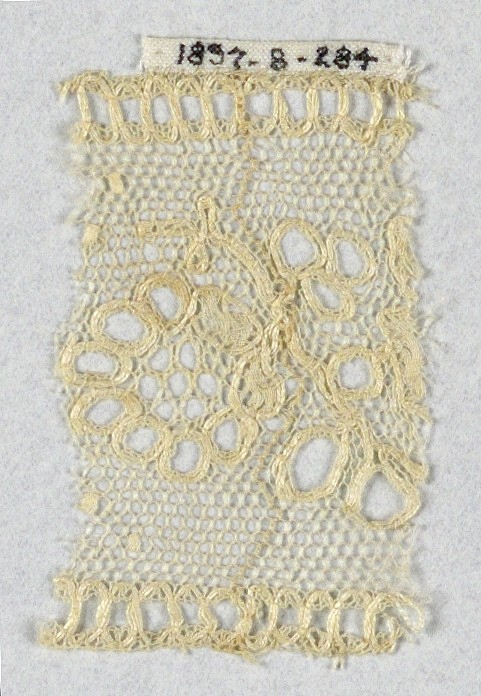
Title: Fragment
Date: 19th century
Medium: linen Technique: bobbin lace (Lille style with heavy thread)
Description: Fragment of Lille-style lace with oval conventionalized blossom and leaves in eyelets. Beading top and bottom edge.